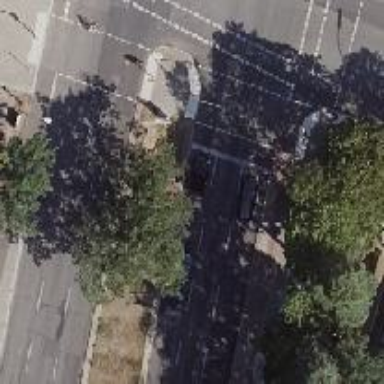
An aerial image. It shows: Road with traffic signals.